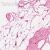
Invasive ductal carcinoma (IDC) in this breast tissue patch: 0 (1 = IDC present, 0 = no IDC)